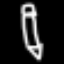
Label: pencil